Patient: sex F, age 68
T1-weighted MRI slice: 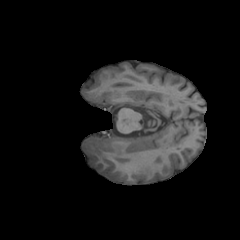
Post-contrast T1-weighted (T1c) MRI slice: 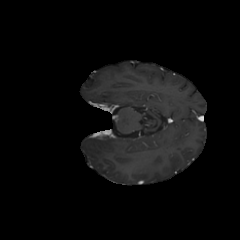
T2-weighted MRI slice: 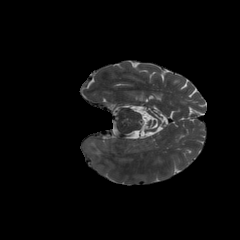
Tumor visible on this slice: yes
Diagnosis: Glioblastoma, IDH-wildtype
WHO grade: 4